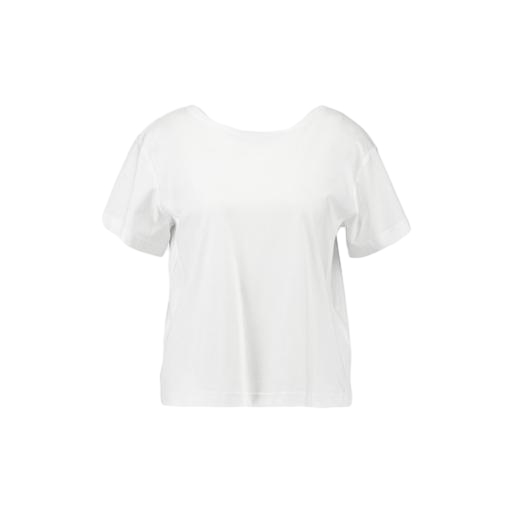
white relaxed fit t-shirt, white classic tee, boxy fit t-shirt, white background